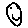
Label: smiley face